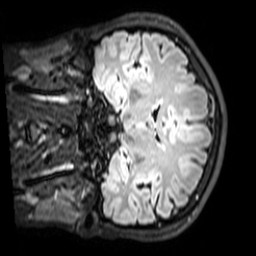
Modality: T1w
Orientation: coronal
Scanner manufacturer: philips
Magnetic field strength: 3 T
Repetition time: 4.8 s
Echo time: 0.2586 s